Interaction volume radius: 5 \u00c5
Interaction volume height: 25 \u00c5
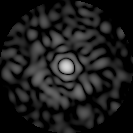
Disorder parameter: 0.8483